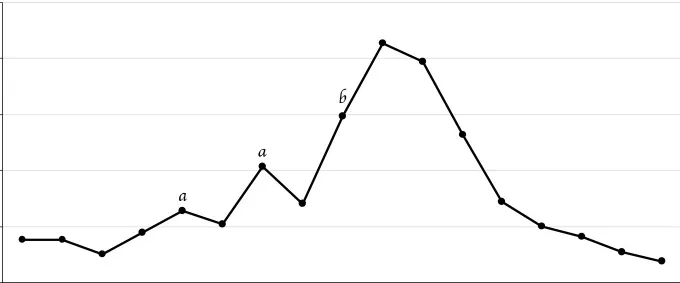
Effect of Renal Replacement Therapy on. Lactate.
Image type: pathology (masson_trichrome)